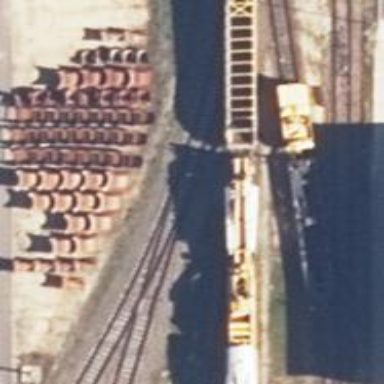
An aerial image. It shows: Railway switch.